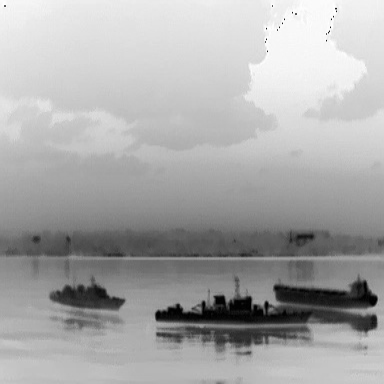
There are three objects shown in the infrared image, including two warships, and a liner.